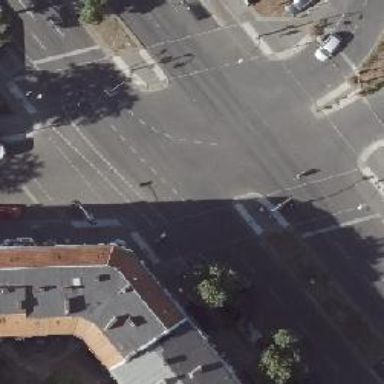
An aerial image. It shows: Secondary road with asphalt surface. There is parallel on-street parking on the right lane.